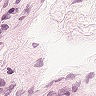
Metastatic tissue present: no